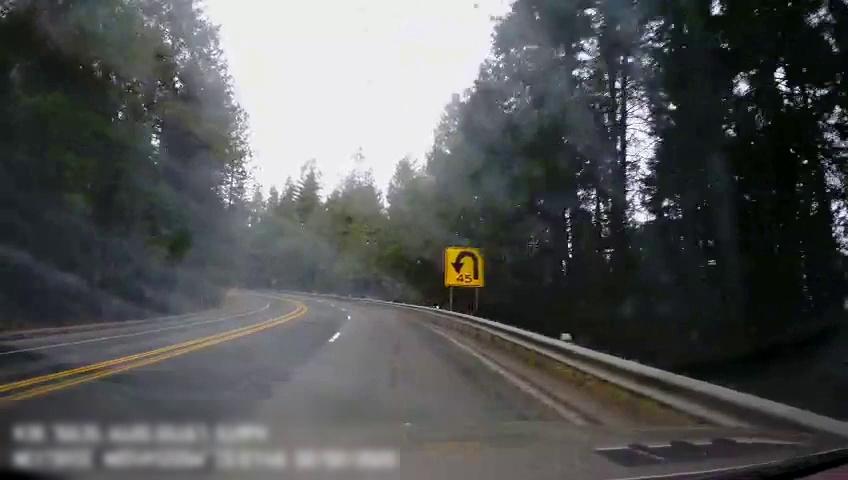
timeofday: Day
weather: Cloudy
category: Drivable Space
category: Lanes | Opposite Lane
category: Lanes | Opposite Lane
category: Lanes | Alternate Lane
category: Lanes | Current Lane
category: Lanes | Current Lane
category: Traffic | Signs